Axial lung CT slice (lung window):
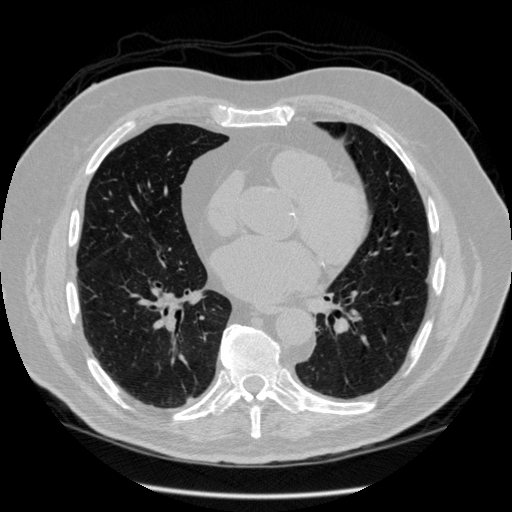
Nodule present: no